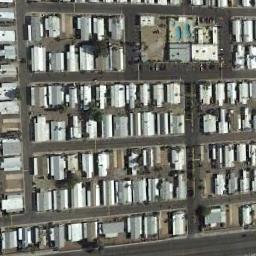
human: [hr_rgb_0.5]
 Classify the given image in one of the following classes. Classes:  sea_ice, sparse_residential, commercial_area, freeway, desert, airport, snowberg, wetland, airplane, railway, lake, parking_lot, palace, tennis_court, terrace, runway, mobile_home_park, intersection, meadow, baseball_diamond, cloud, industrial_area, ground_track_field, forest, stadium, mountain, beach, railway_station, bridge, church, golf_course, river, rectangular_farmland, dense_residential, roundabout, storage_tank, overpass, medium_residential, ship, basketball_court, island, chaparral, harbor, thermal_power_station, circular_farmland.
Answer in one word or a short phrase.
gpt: mobile_home_park